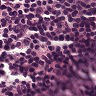
Metastatic tissue present: no